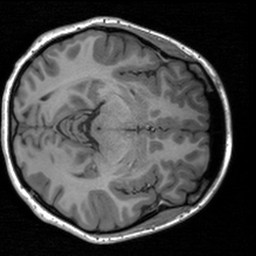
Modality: T1w
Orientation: axial
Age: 23
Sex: female
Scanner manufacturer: siemens
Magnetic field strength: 3 T
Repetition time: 1.9 s
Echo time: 0.00226 s